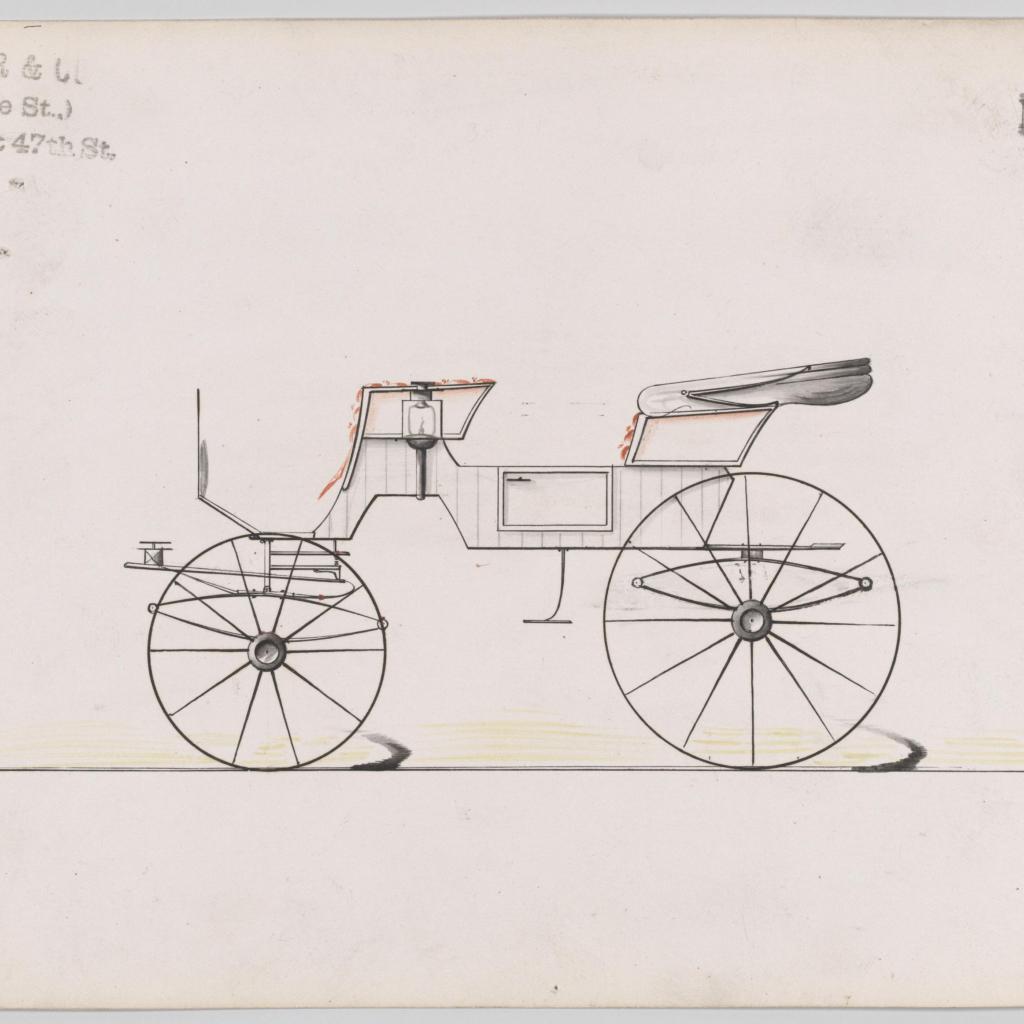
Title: Design for Park or Cabriolet Phaeton, no. 3241a
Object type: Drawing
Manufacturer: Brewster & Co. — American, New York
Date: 1876
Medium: Pen and black ink, watercolor and gouache
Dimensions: sheet: 6 1/4 x 9 1/4 in. (15.9 x 23.6 cm)
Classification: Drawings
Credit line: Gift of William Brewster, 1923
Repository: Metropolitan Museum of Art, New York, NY